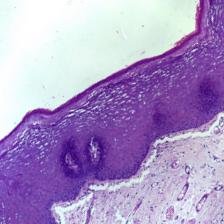
Diagnosis: Normal